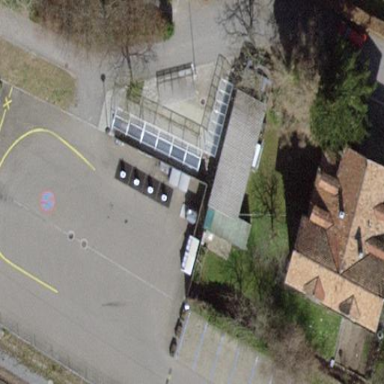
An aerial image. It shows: Recycling container at amenity designated for recycling.